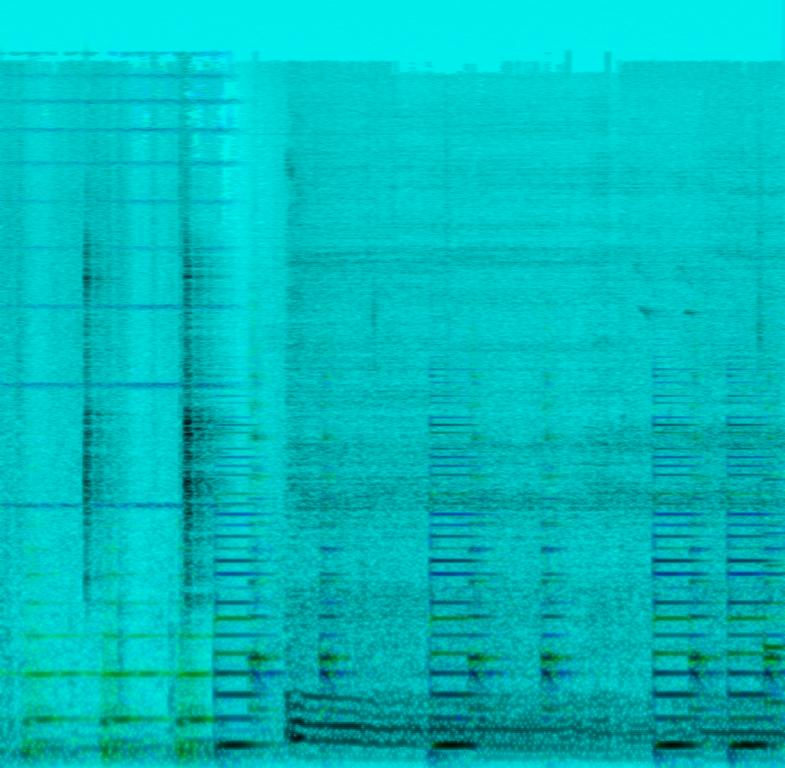
The song is instrumental music. The tempo is medium tempo with a piano bass note playing rhythmically, along with piano accompaniment, a violin playing a high pitched drone along with pizzicato violins. The song is tense and includes ambient Street noises like birds chirping and cups rattling. The song is a movie soundtrack for a specific scene.